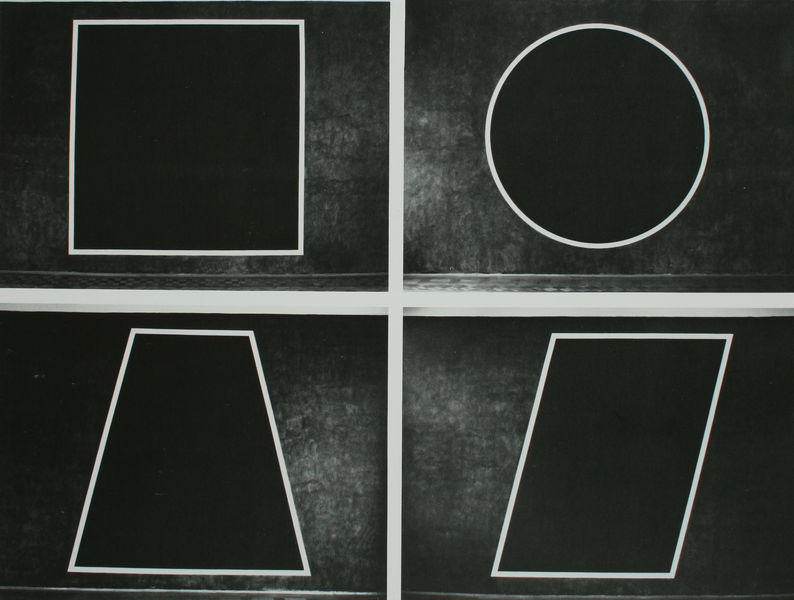
Titel: Installation Rüdiger Schöttle Gallery, München - Four of six geometric figures drawn with two tones of India ink wash and white outlines
Künstler: Sol Lewitt
Schlagwörter: schatten, weiß, grau, licht, raum, schwarz, rahmen, boden, kreis, rund, abstrakt, formen, linien, symmetrie, abstraktion, foto, fotografie, segment, vier, kreuz, rechteck, form, schwarz weiss, loch, ausstellung, geometrisch, raute, geometrie, lewitt, quadrat, viereck, fot, geometrische formen, trapez, kreiz, sol lewitt, parallelogram